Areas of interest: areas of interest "Sport and cultural"
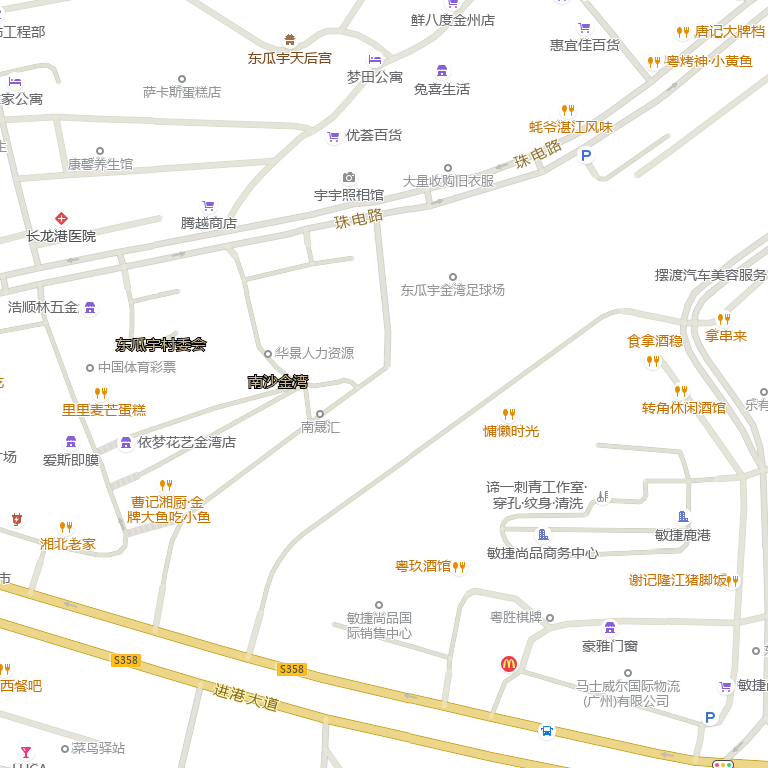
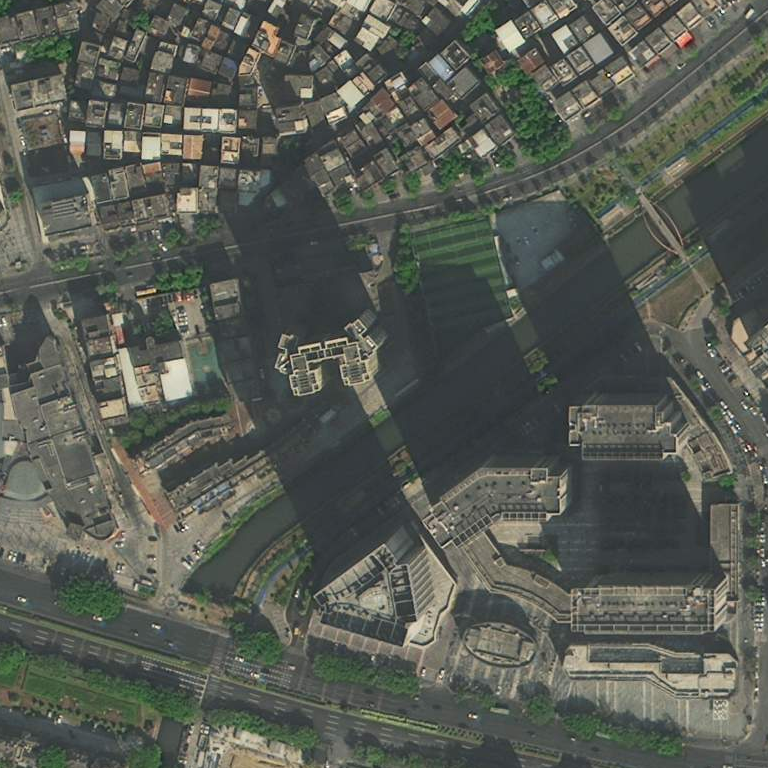